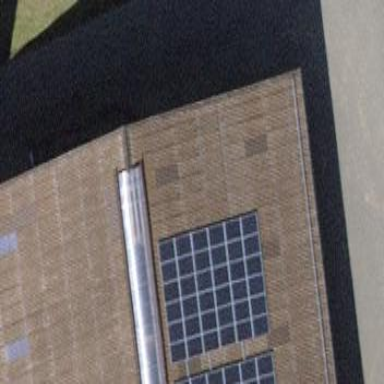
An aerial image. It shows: Solar power generator utilizing photovoltaic technology with solar photovoltaic panels.